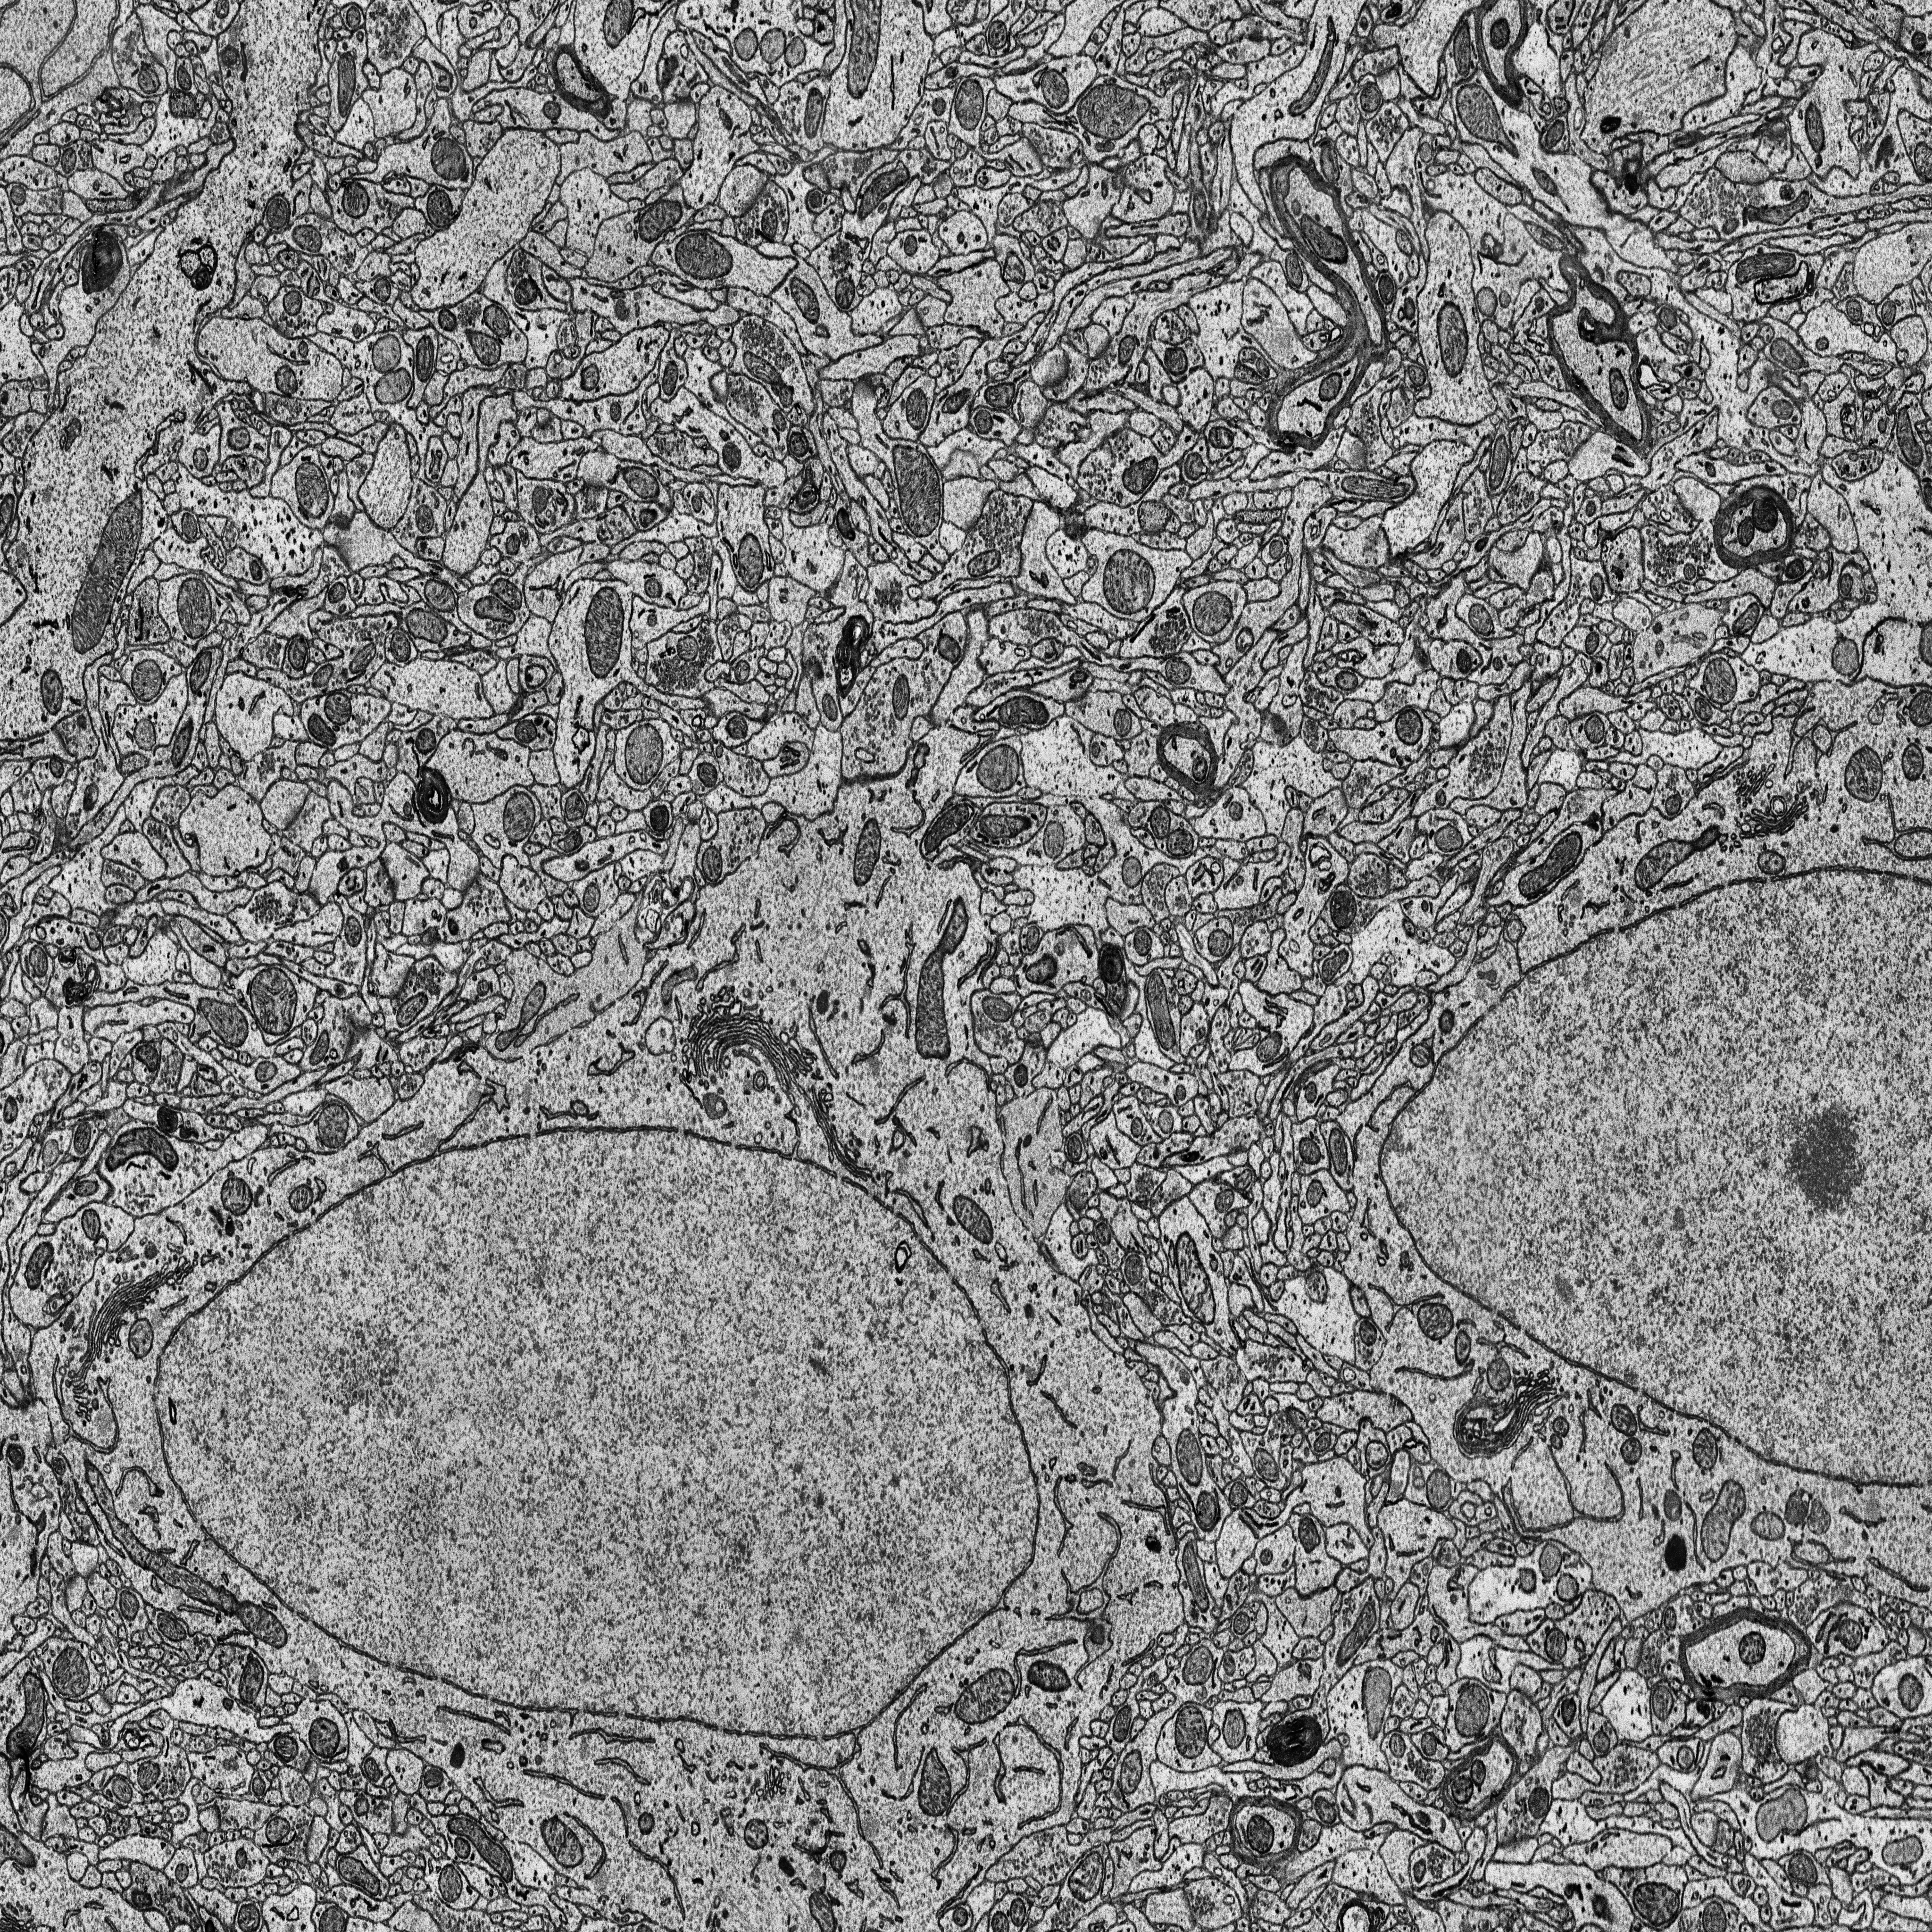
Electron microscopy slice of rat cortex tissue
Slice depth (z): 355
Mitochondria instances in slice: 356